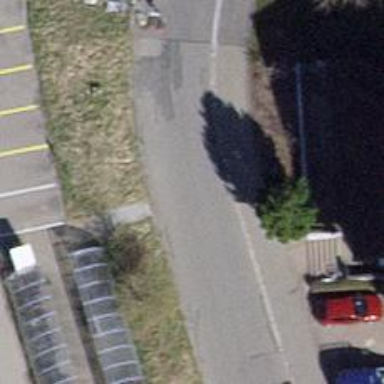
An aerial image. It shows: Set of steps on the road.